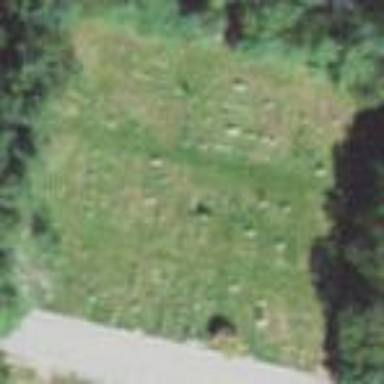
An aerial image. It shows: Cemetery.